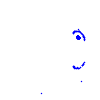
Particle: electron